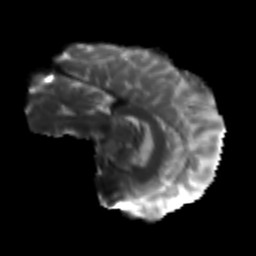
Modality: T2w
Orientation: sagittal
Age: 31
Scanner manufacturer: siemens
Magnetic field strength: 3 T
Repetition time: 4.52 s
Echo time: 0.084 s